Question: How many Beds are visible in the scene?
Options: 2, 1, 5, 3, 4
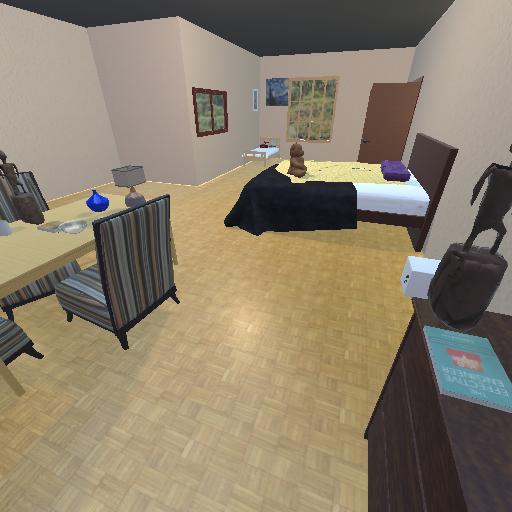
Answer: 2